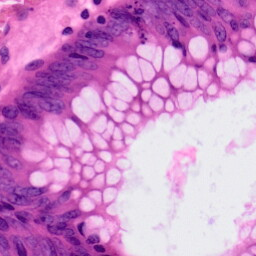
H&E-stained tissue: Colon